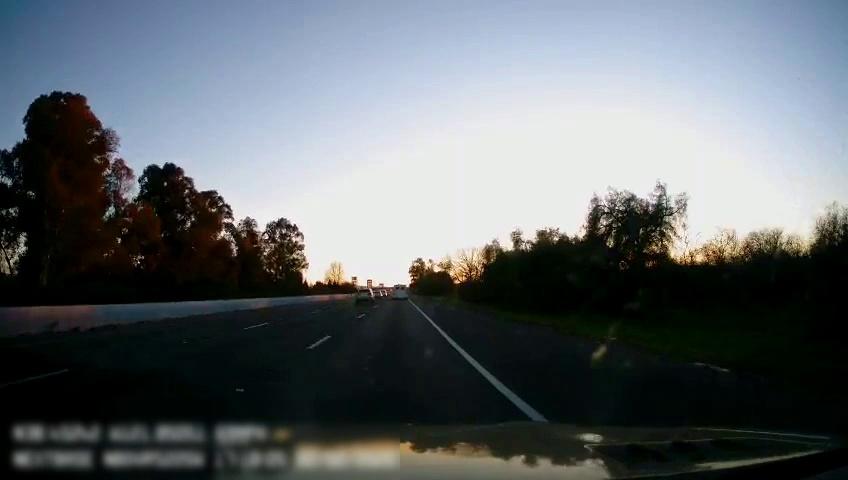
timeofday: Dusk/Dawn/Twilight
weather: Sunny
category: Drivable Space
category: Vehicles | Other LV
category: Vehicles | SUV
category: Lanes | Current Lane
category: Lanes | Alternate Lane
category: Lanes | Alternate Lane
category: Lanes | Alternate Lane